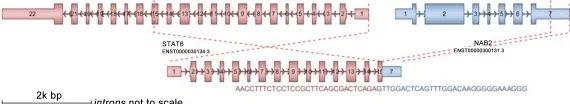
NGS detected dual fusion of the NAB2-STAT6 gene, including STAT6 exon 15-NAB2 exon 7.
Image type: pathology (immunostaining)